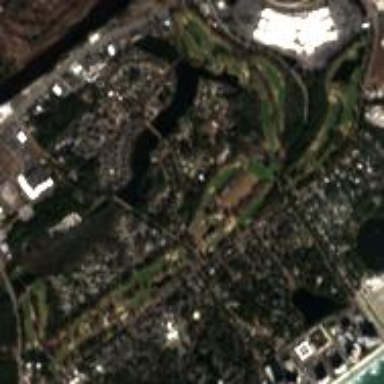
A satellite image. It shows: Golf course surrounded by greenery.